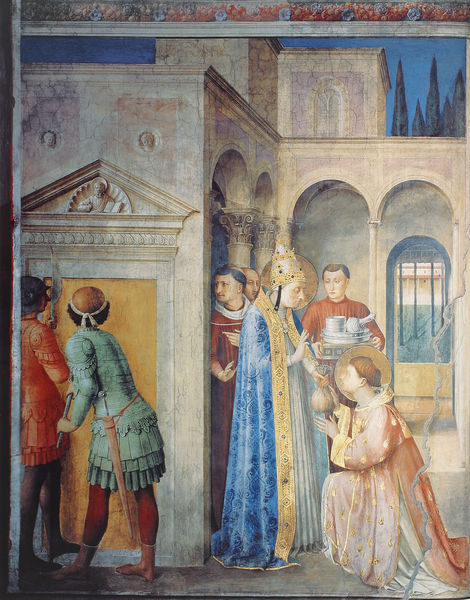
Titel: Freskenzyklus der Cappella Niccolina: Darstellung von Szenen aus dem Leben der Erzdiakone Stephanus und Laurentius
Künstler: Fra Angelico
Standort: Rom, Città del Vaticano, Palazzi Vaticani, Cappella Niccolina (EU - I - Latium)
Schlagwörter: blau, gemälde, hand, himmel, bäume, grün, menschen, frau, hut, männer, rücken, blick, gebäude, rock, mütze, architektur, diener, tablett, kirche, gewand, gold, mantel, blatt, krone, rund, sack, turm, zypressen, farbig, italien, türen, platz, bischof, papst, bögen, geschirr, schwert, knien, heiligenschein, besteck, mittelalter, priester, segen, tiara, pinien, heilige, fresko, heilig, anbetung, gabe, gaben, matel, stundenbuch, pabst, g, anbetund, papst gibt geldsack